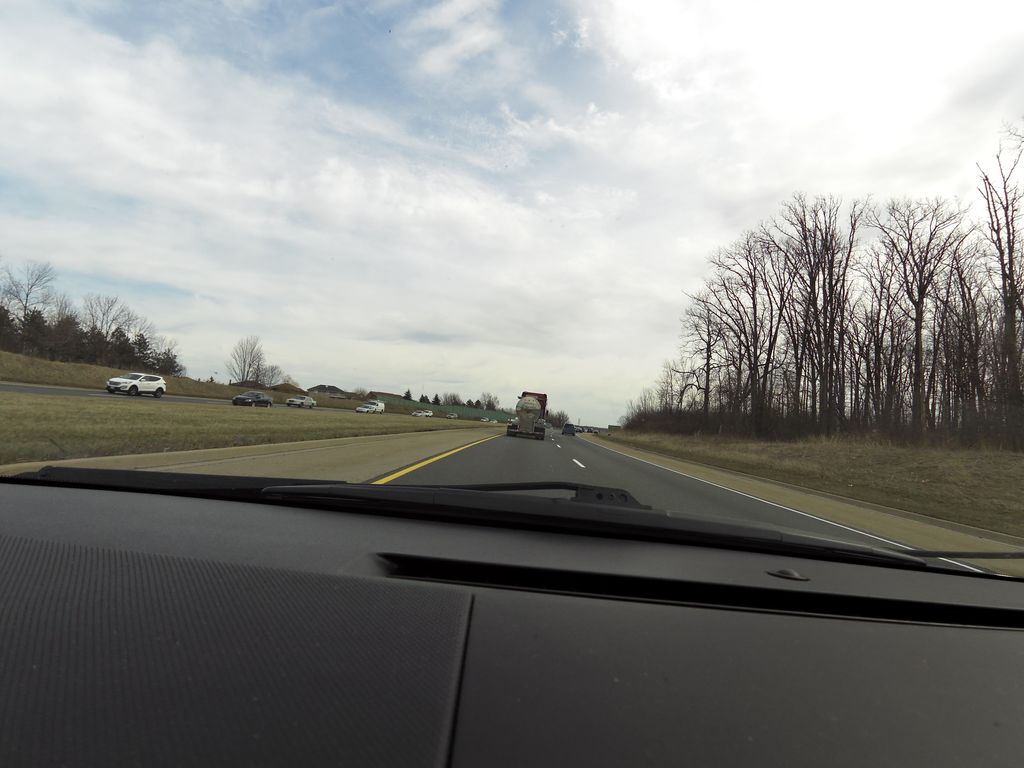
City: hamilton